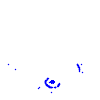
Particle: electron